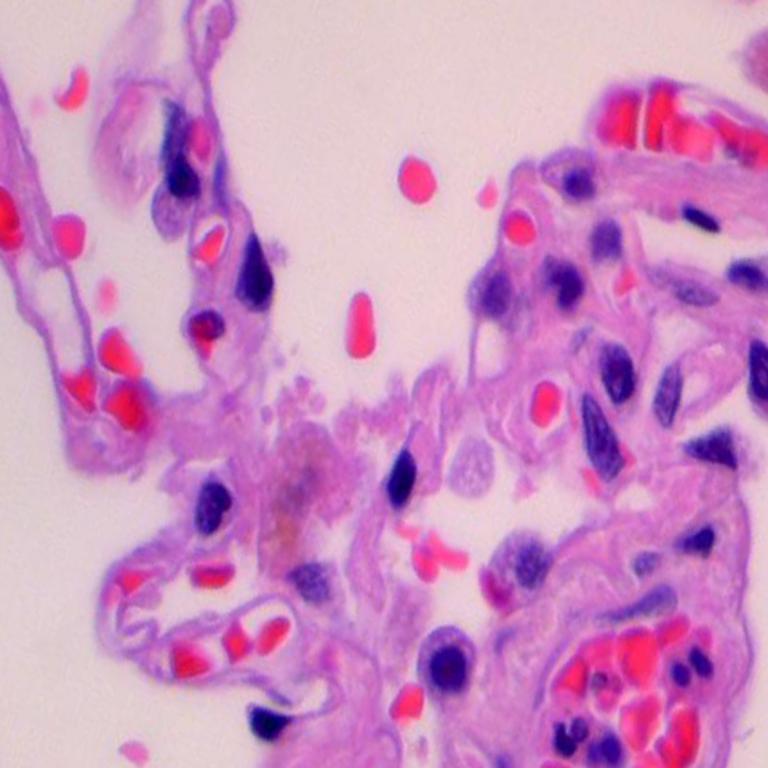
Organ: lung
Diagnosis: benign